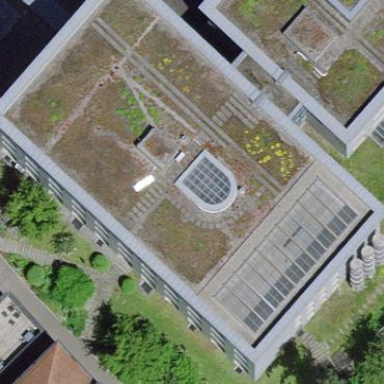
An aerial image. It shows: Public building.